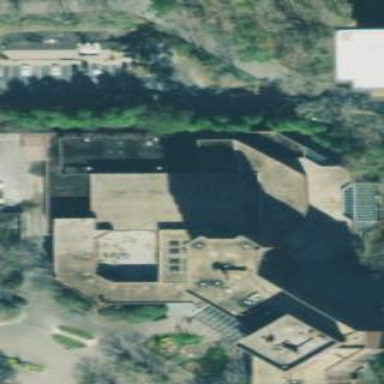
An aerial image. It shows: Part of building is shown in the image.